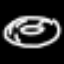
Label: donut